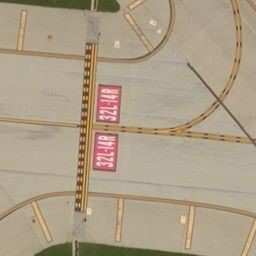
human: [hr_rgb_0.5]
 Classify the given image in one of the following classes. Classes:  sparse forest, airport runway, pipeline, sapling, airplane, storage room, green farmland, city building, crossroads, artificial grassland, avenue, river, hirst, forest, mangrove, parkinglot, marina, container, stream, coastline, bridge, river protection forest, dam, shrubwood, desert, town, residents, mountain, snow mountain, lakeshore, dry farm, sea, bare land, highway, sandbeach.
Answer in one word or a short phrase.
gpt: airport runway